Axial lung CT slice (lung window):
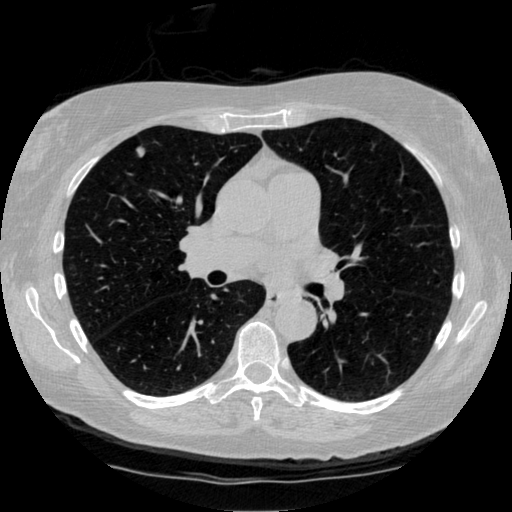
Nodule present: yes
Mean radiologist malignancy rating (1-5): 2.75